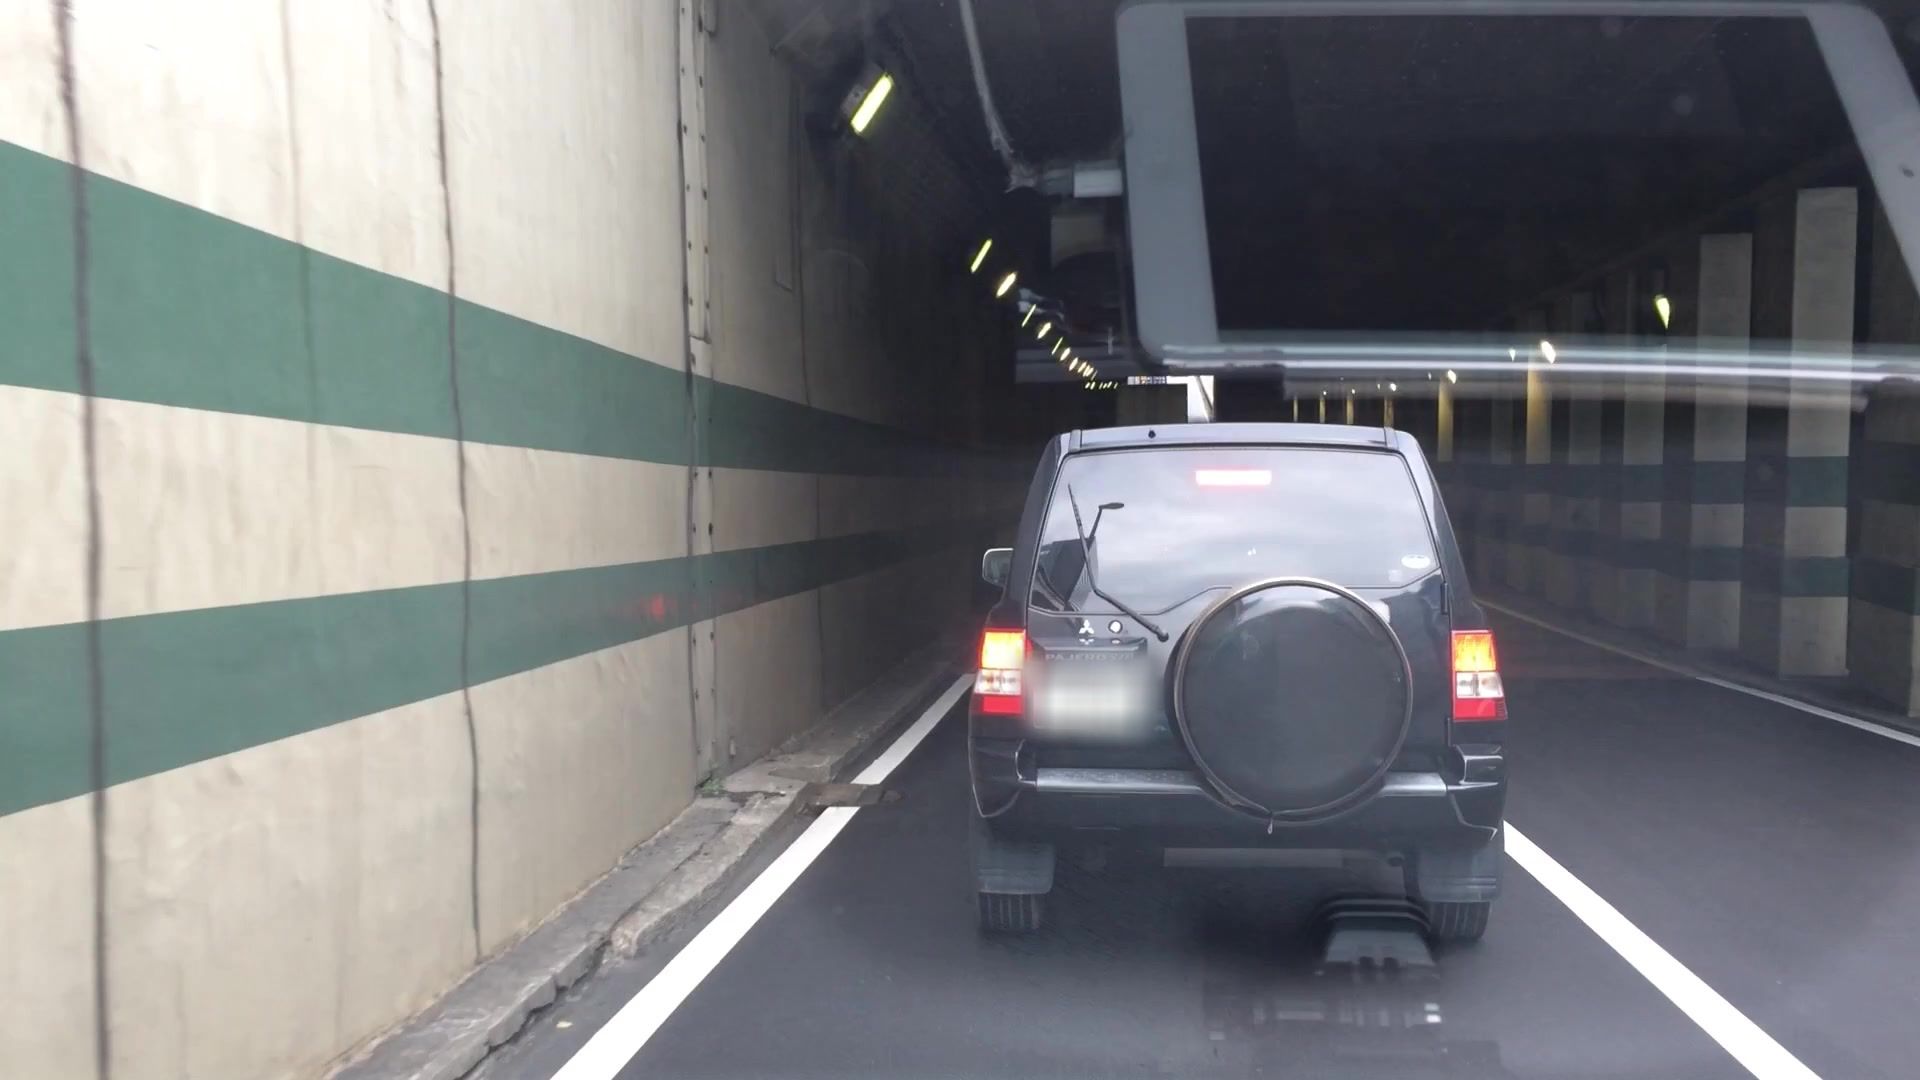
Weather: clear
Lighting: day
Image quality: good
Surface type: driving surface
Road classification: primary
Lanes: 3
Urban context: urban centre
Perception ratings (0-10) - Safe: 1.51, Lively: 5.85, Beautiful: 2.42, Boring: 9.62, Depressing: 4.01, Wealthy: 5.05